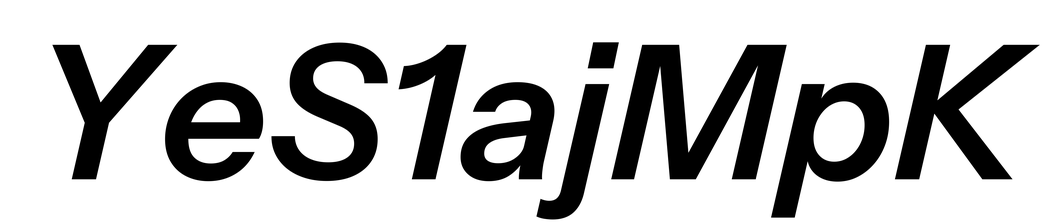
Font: InstrumentSans-Italic_SemiBold_Italic